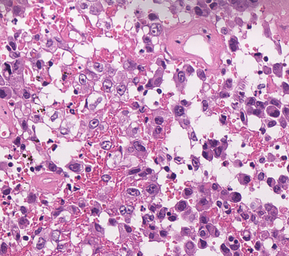
Tumor epithelial tissue: yes
Tumor-associated stroma tissue: no
Normal tissue: no